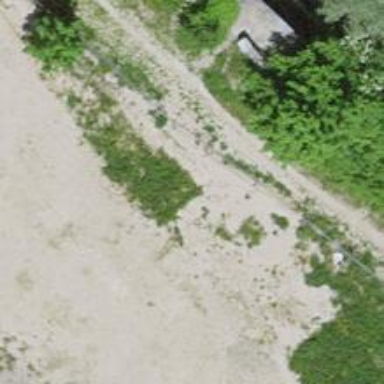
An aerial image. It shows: Abandoned railway spur with one track.